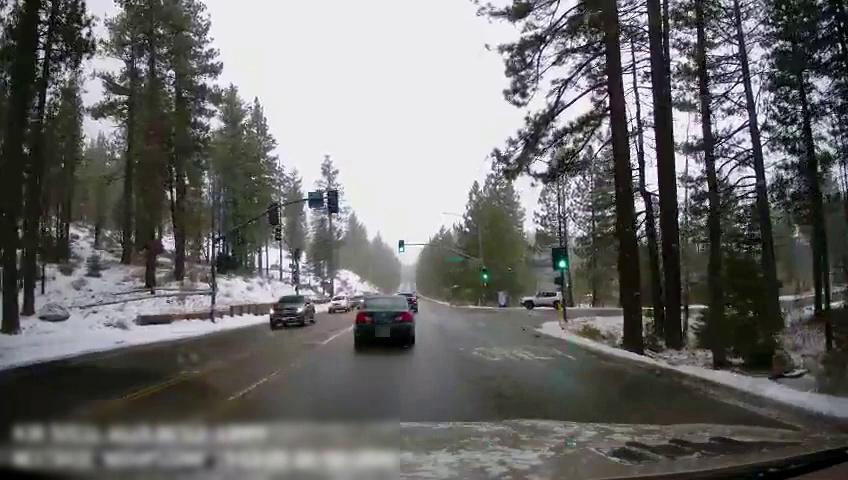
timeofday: Day
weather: Snowy
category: Drivable Space
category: Vehicles | Car
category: Vehicles | SUV
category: Vehicles | Car
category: Vehicles | SUV
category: Vehicles | Car
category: Vehicles | Car
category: Lanes | Opposite Lane
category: Lanes | Opposite Lane
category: Traffic | Lights
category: Traffic | Lights
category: Traffic | Lights
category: Traffic | Lights
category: Traffic | Lights
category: Traffic | Lights
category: Traffic | Lights
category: Traffic | Lights